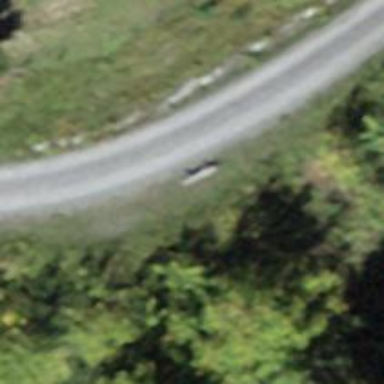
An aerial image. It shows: Bench.